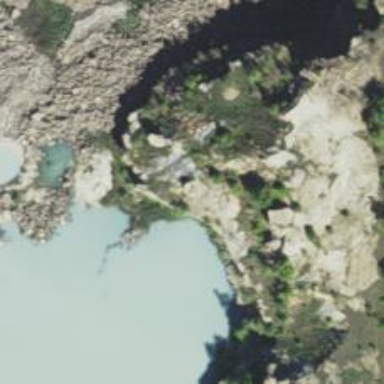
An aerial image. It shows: Cliff in nature.